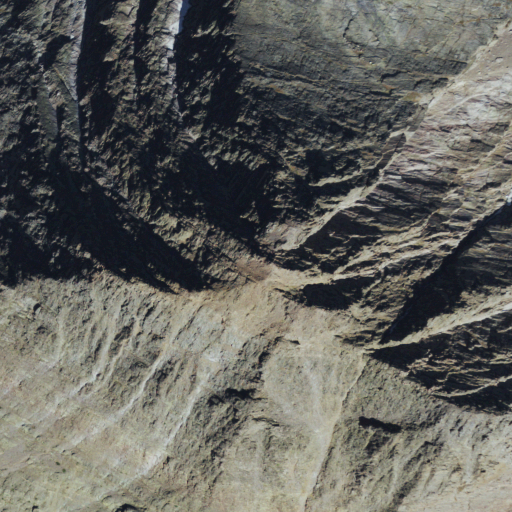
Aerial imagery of mountain in Colorado named Vestal Peak containing barren land and open water